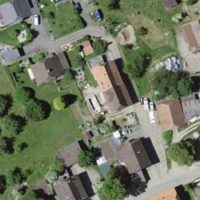
EUNIS habitat code: 55
Species observed at this site:
Geranium sanguineum